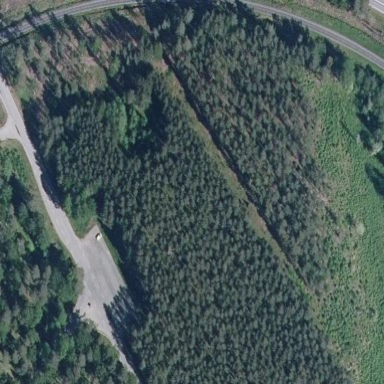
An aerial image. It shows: Woodland with evergreen needle-leaved trees.